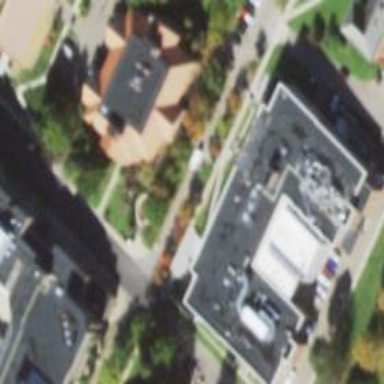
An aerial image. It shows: College building.